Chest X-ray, PA view. Patient: 54 years old, sex M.
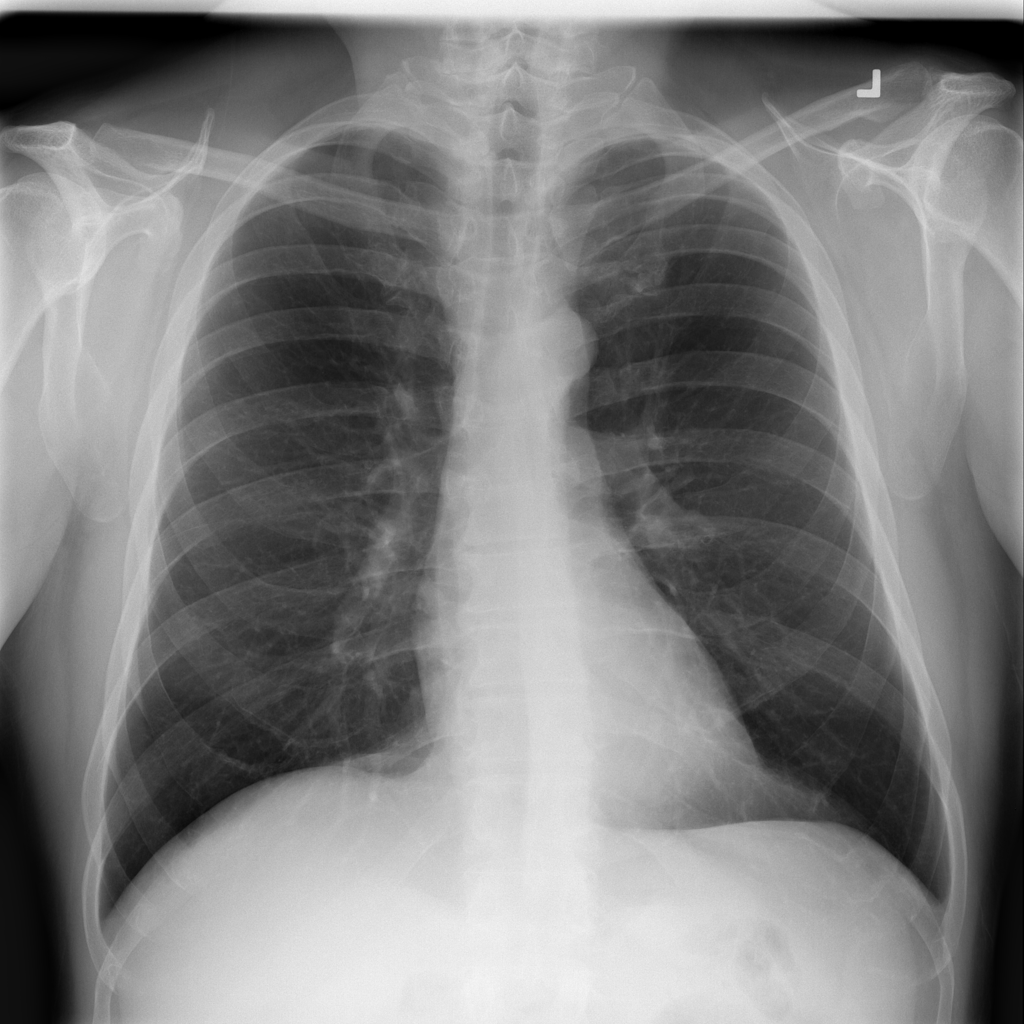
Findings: No Finding